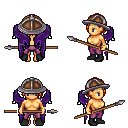
a pixel art fantasy rpg character, female body template, human, tanned skin, purple wings, magenta pants, light blonde bangs hairstyle, chain helm, bracelets, black shoes, spear, four views (front, back, left, right), 2x2 character sprite sheet, small pixel art, hard edges, no anti-aliasing